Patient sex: F
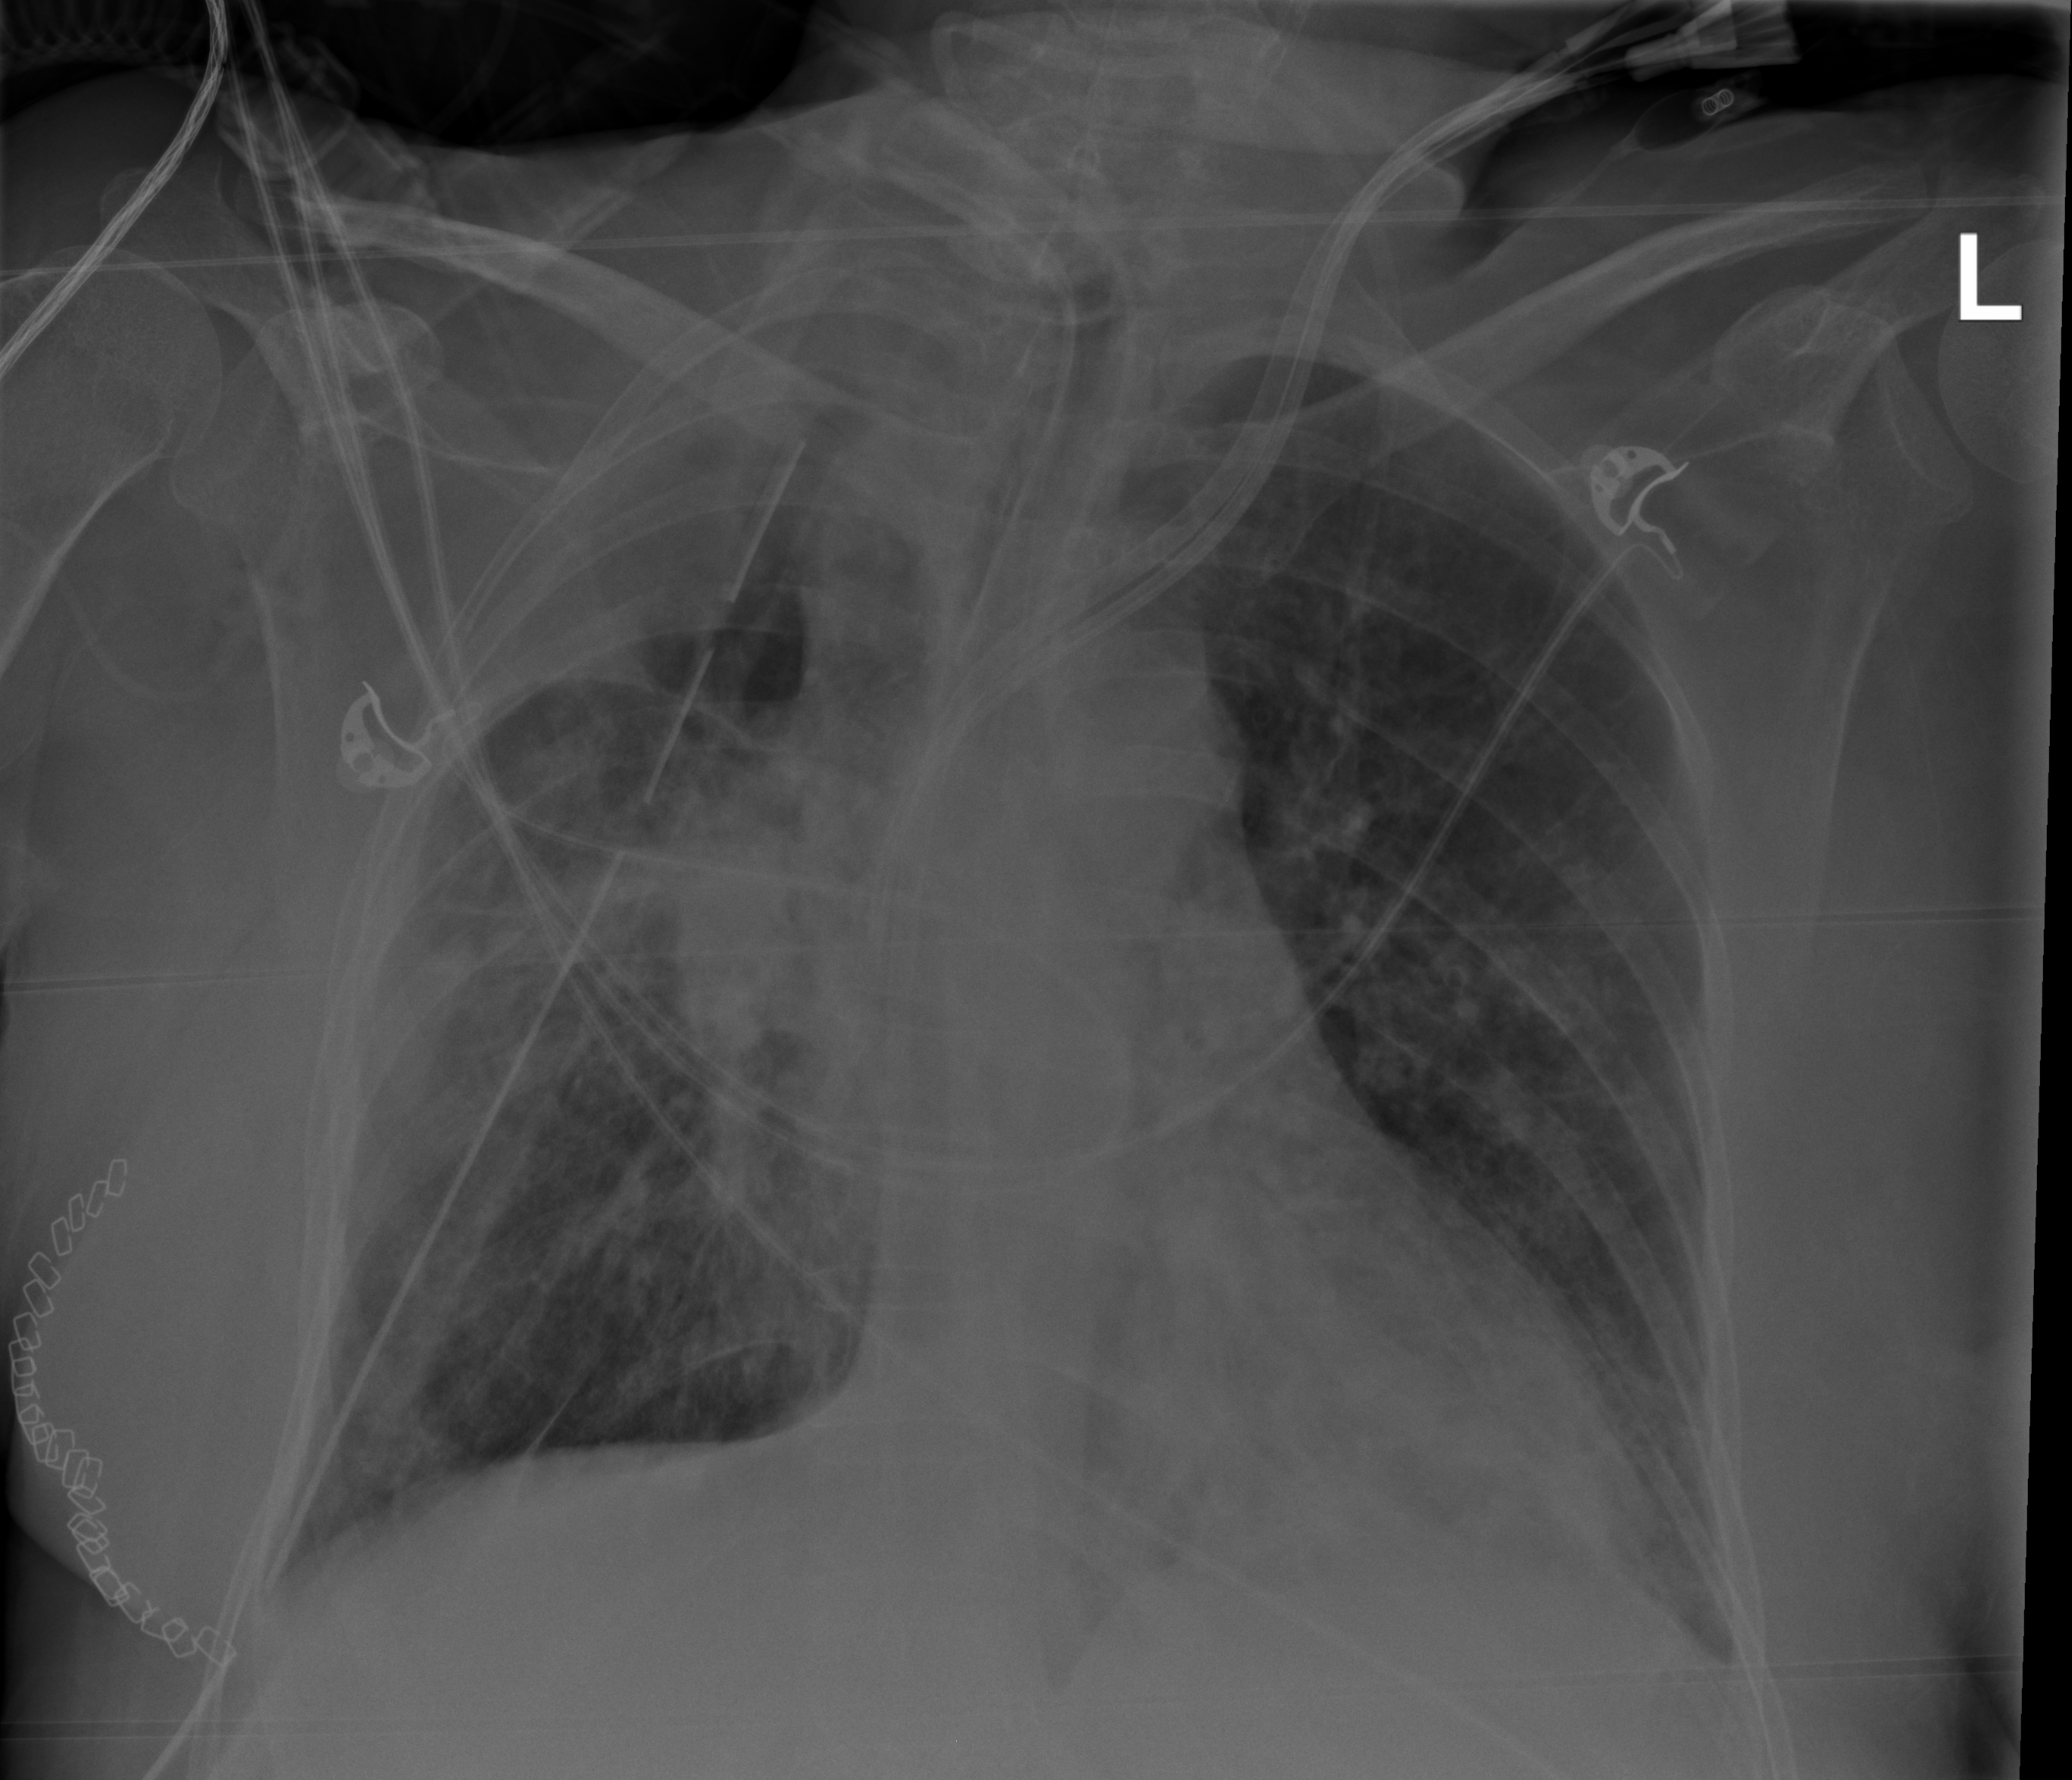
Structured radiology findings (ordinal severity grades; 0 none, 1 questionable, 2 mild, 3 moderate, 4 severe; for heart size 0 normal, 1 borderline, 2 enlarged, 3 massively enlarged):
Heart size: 0
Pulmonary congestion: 2
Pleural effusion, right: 3
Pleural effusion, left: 2
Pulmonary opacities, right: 3
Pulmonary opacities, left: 2
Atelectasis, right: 3
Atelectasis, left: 2